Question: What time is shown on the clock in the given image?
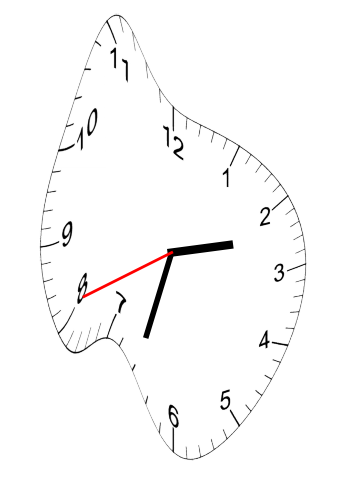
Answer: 02:32:41